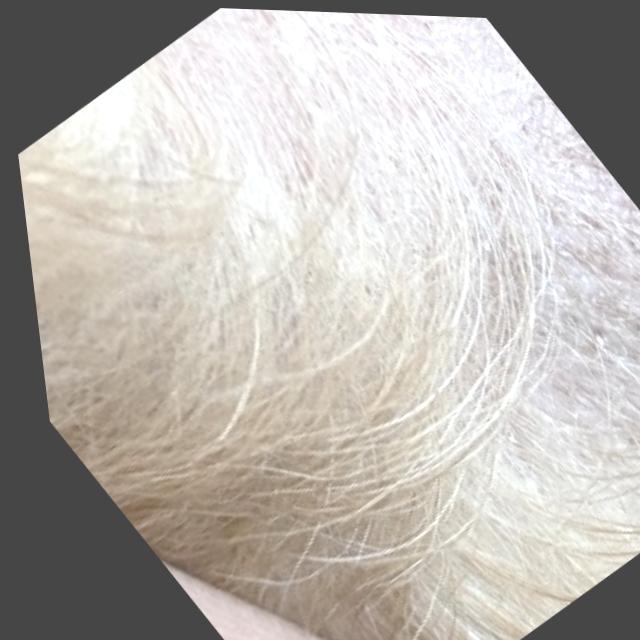
Canine fungal skin infection — characterized by alopecia, scaling, crusting, and circular lesions. Common agents include Malassezia and Candida species.